Question: I'm using 'PHP 5.3', and trying to develop a simple web service that gets some parameters with POST method and has a response.
'''
function start(){
getAndValidateParams();
global $response;
echo json_encode($response);
}
function getAndValidateParams(){
// token (mandatory)
if(isset($_POST[PARAM_TOKEN])){
echo 'got your token';
}else{
$response[ERROR_CODE] = ERR2_INVALID_TOKEN;
$response[DESCRIPTION] = CODE2_DESC;
}
}
'''
I'm trying to test that with <URL>:

1. About the Xdebug HTML I saw the following <URL>.
2.Also I have a problem to pass the parameter 'token', I don't see it in 'getAndValidateParams()'.
Any help will be appreciated.
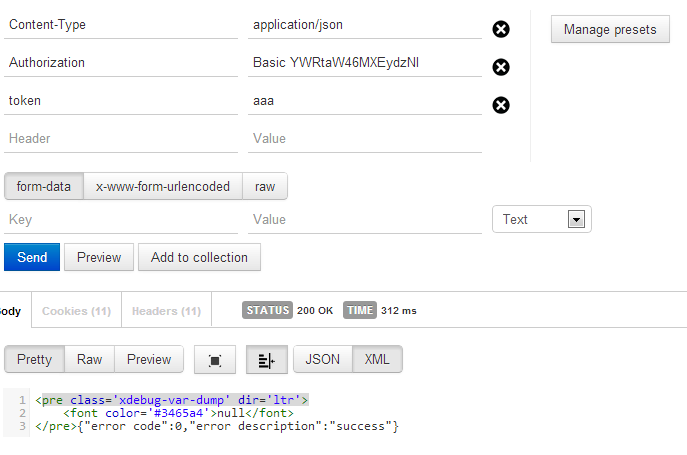
Answer: I have used your function to just get insight in this and for tesing you can use also there is Advanced REST client in chrome similar to postMAN that you are using --
use the below lines to debug this --
'''
function start(){
$response = getAndValidateParams();
return json_encode($response);
}
'''
// calling function ends here
'''
// statrt another function that is being called
function getAndValidateParams(){
// token (mandatory)
// print_r($_POST);die; // just for debug purpose
if(isset($_POST[PARAM_TOKEN])){
$response[ERROR_CODE] = 0;
$response[DESCRIPTION] = "Success";
$response[DEtail] = $yourdetailarr; // array of data that you want to retuen
}else{
$response[ERROR_CODE] = ERR2_INVALID_TOKEN;
$response[DESCRIPTION] = CODE2_DESC;
}
return $response;
}
/// ends here
'''
check the response here by calling start function .